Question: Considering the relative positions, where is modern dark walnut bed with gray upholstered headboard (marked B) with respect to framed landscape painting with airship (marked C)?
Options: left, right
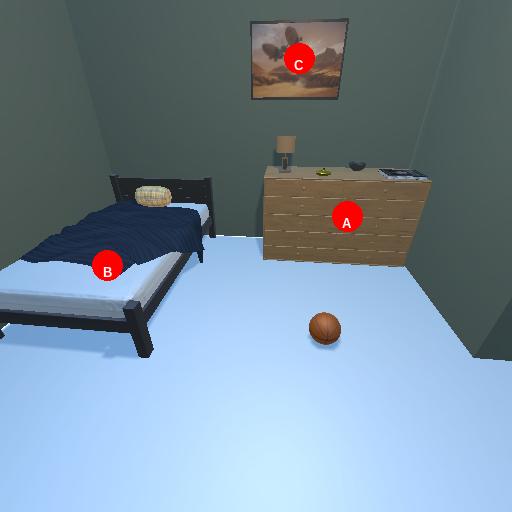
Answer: left